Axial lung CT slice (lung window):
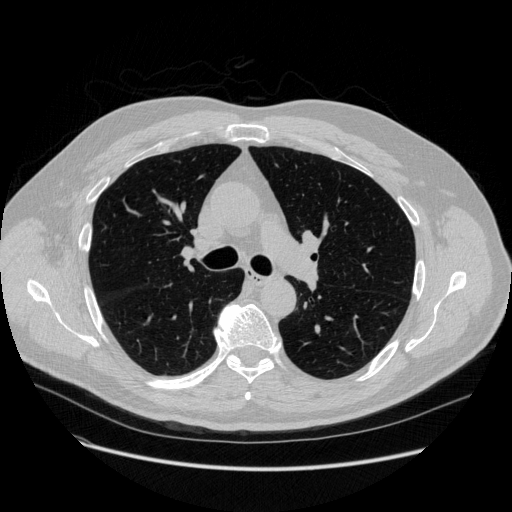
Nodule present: no